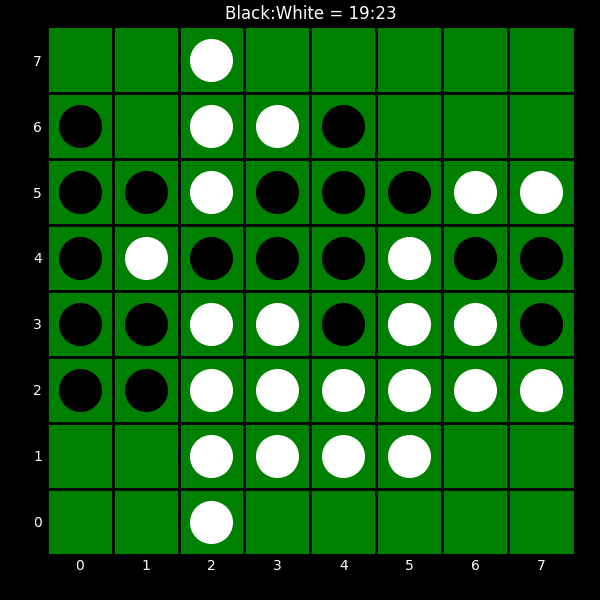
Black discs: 19
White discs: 23